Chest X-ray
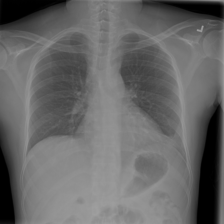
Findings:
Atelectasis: negative
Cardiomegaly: negative
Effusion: negative
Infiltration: negative
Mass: negative
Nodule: negative
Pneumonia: negative
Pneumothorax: negative
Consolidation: negative
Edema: negative
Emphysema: negative
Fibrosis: negative
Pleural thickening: negative
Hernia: negative